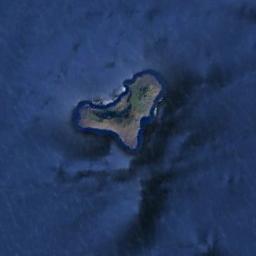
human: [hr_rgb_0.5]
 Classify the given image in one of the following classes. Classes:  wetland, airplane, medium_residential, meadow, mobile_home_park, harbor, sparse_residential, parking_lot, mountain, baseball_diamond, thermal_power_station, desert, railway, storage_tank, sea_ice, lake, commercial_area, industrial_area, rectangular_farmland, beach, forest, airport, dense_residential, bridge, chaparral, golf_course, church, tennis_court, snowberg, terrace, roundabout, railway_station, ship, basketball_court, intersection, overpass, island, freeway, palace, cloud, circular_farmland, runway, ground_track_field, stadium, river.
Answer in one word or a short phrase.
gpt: island